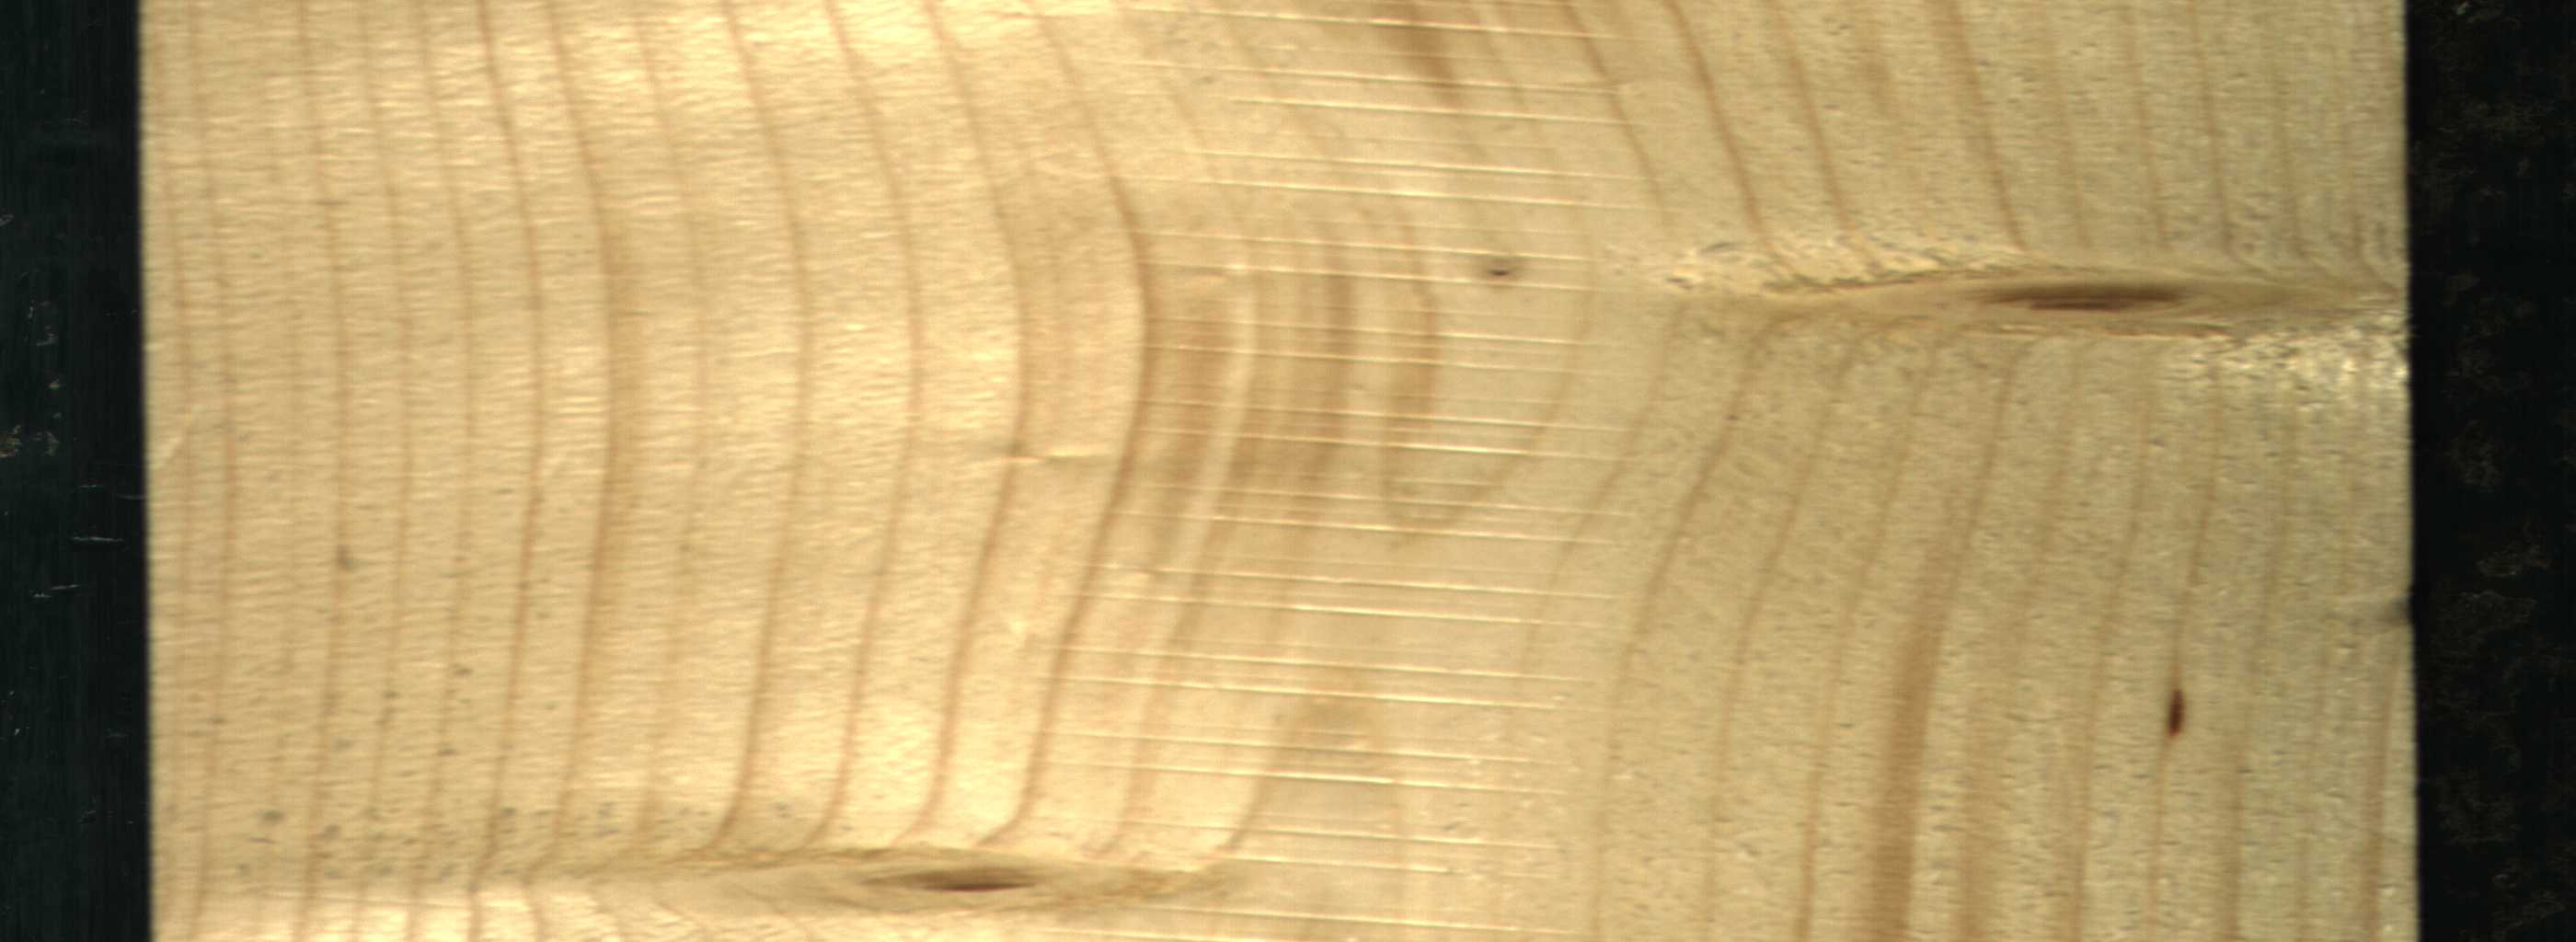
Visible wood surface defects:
resin
Live_Knot
Live_Knot